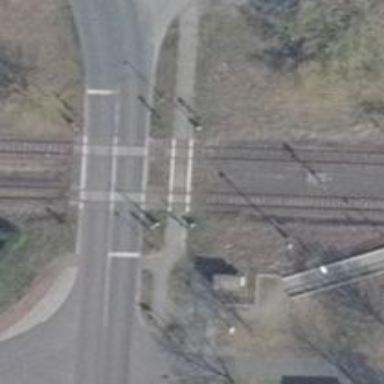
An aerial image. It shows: Railway spur service.